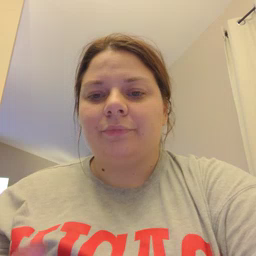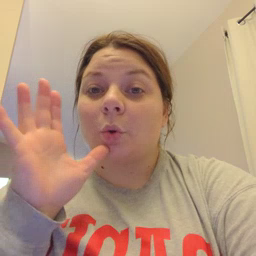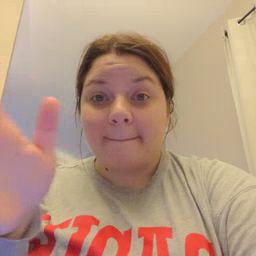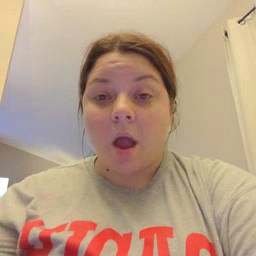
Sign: grandma